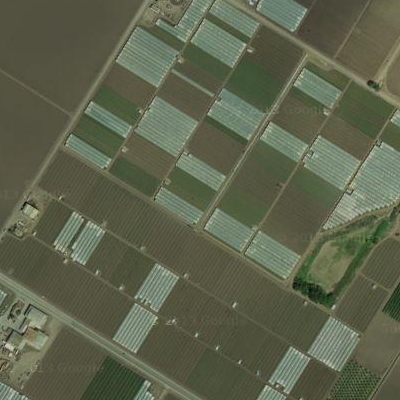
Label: bField